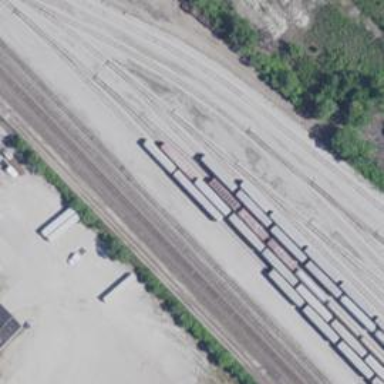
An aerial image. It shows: View of railway yard.